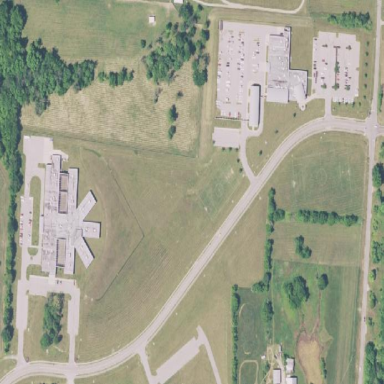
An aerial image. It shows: Police facility.